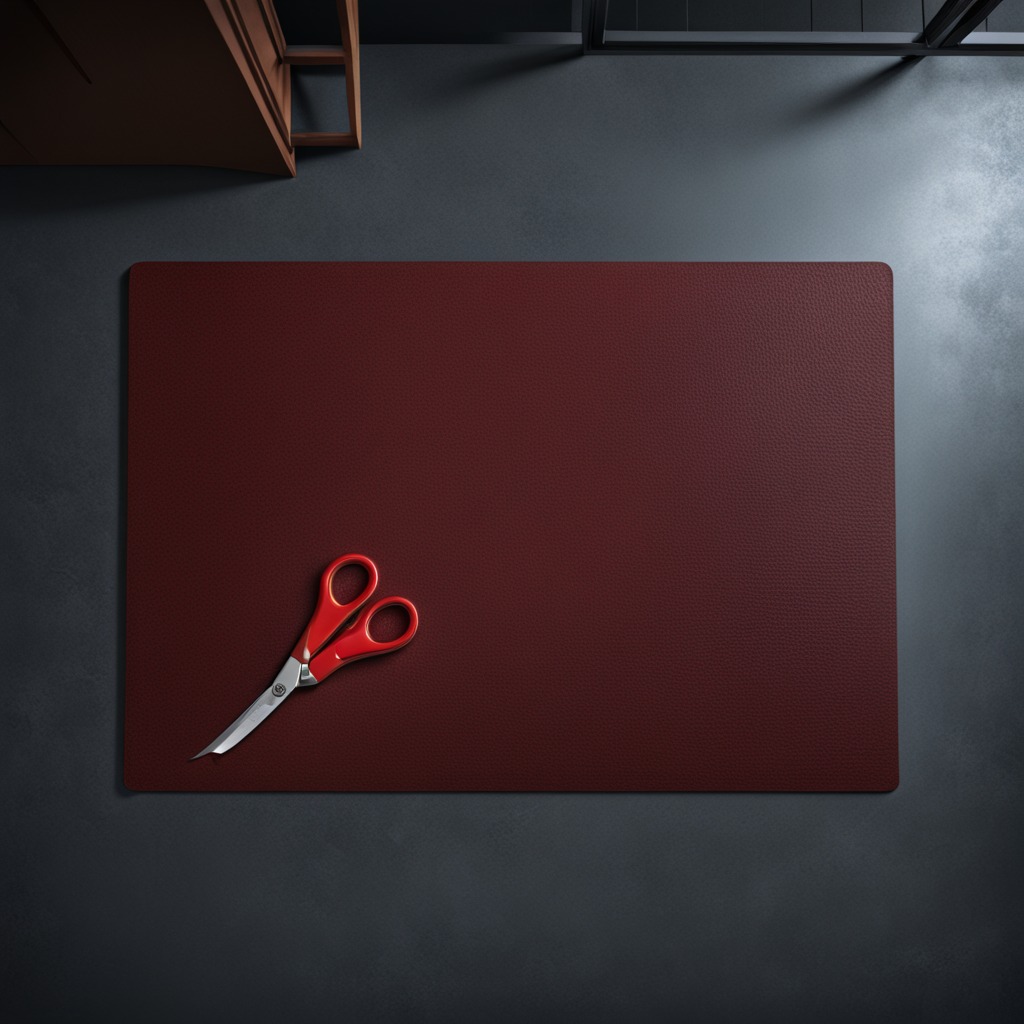
A scissor lies on a clean granite tabletop covered with a red rubber mat inside a workshop at night dim ambient light soft shadows worn but beneath the mat